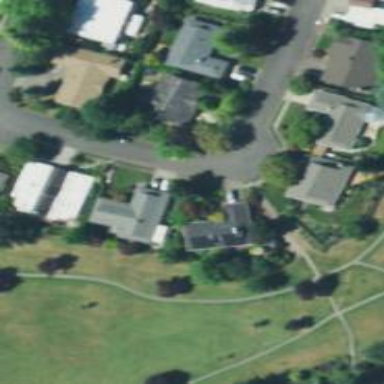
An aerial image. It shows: Residential road with sidewalk on the left.